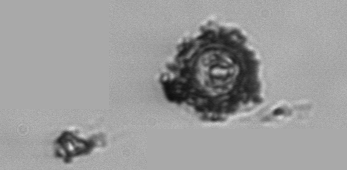
Label: Thalassiosira_TAG_external_detritus